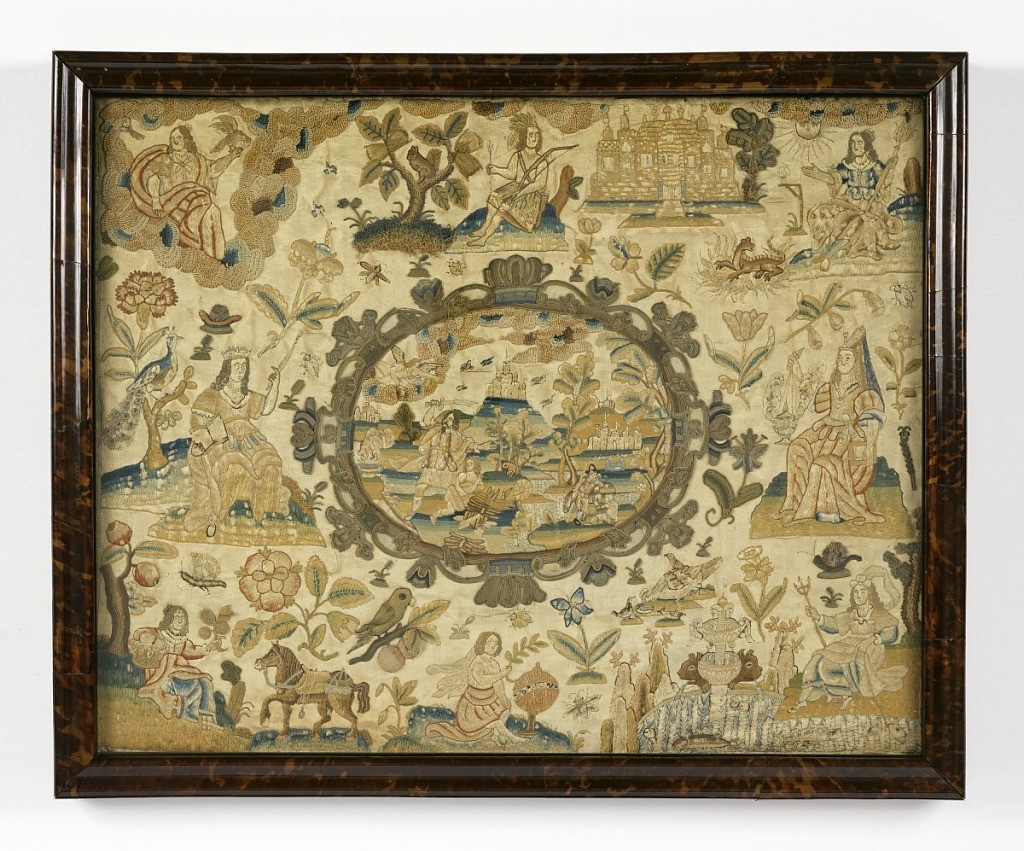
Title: Embroidered picture
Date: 17th century
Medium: silk and silk-wrapped metal thread embroidery on silk foundation Technique: embroidered in satin, stem, and couching stitches with looping (needle made lace) on 4/1 satin foundation
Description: Abraham and Isaac in central medallion.  Attributes of the four elements: earth, air, fire, and water in each corner, and attributes of the four continents the middle of each side.